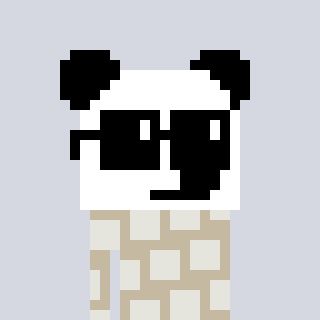
a pixel art character with square black sunglasses, a panda-shaped head and a bege-colored body on a cool background